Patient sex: M
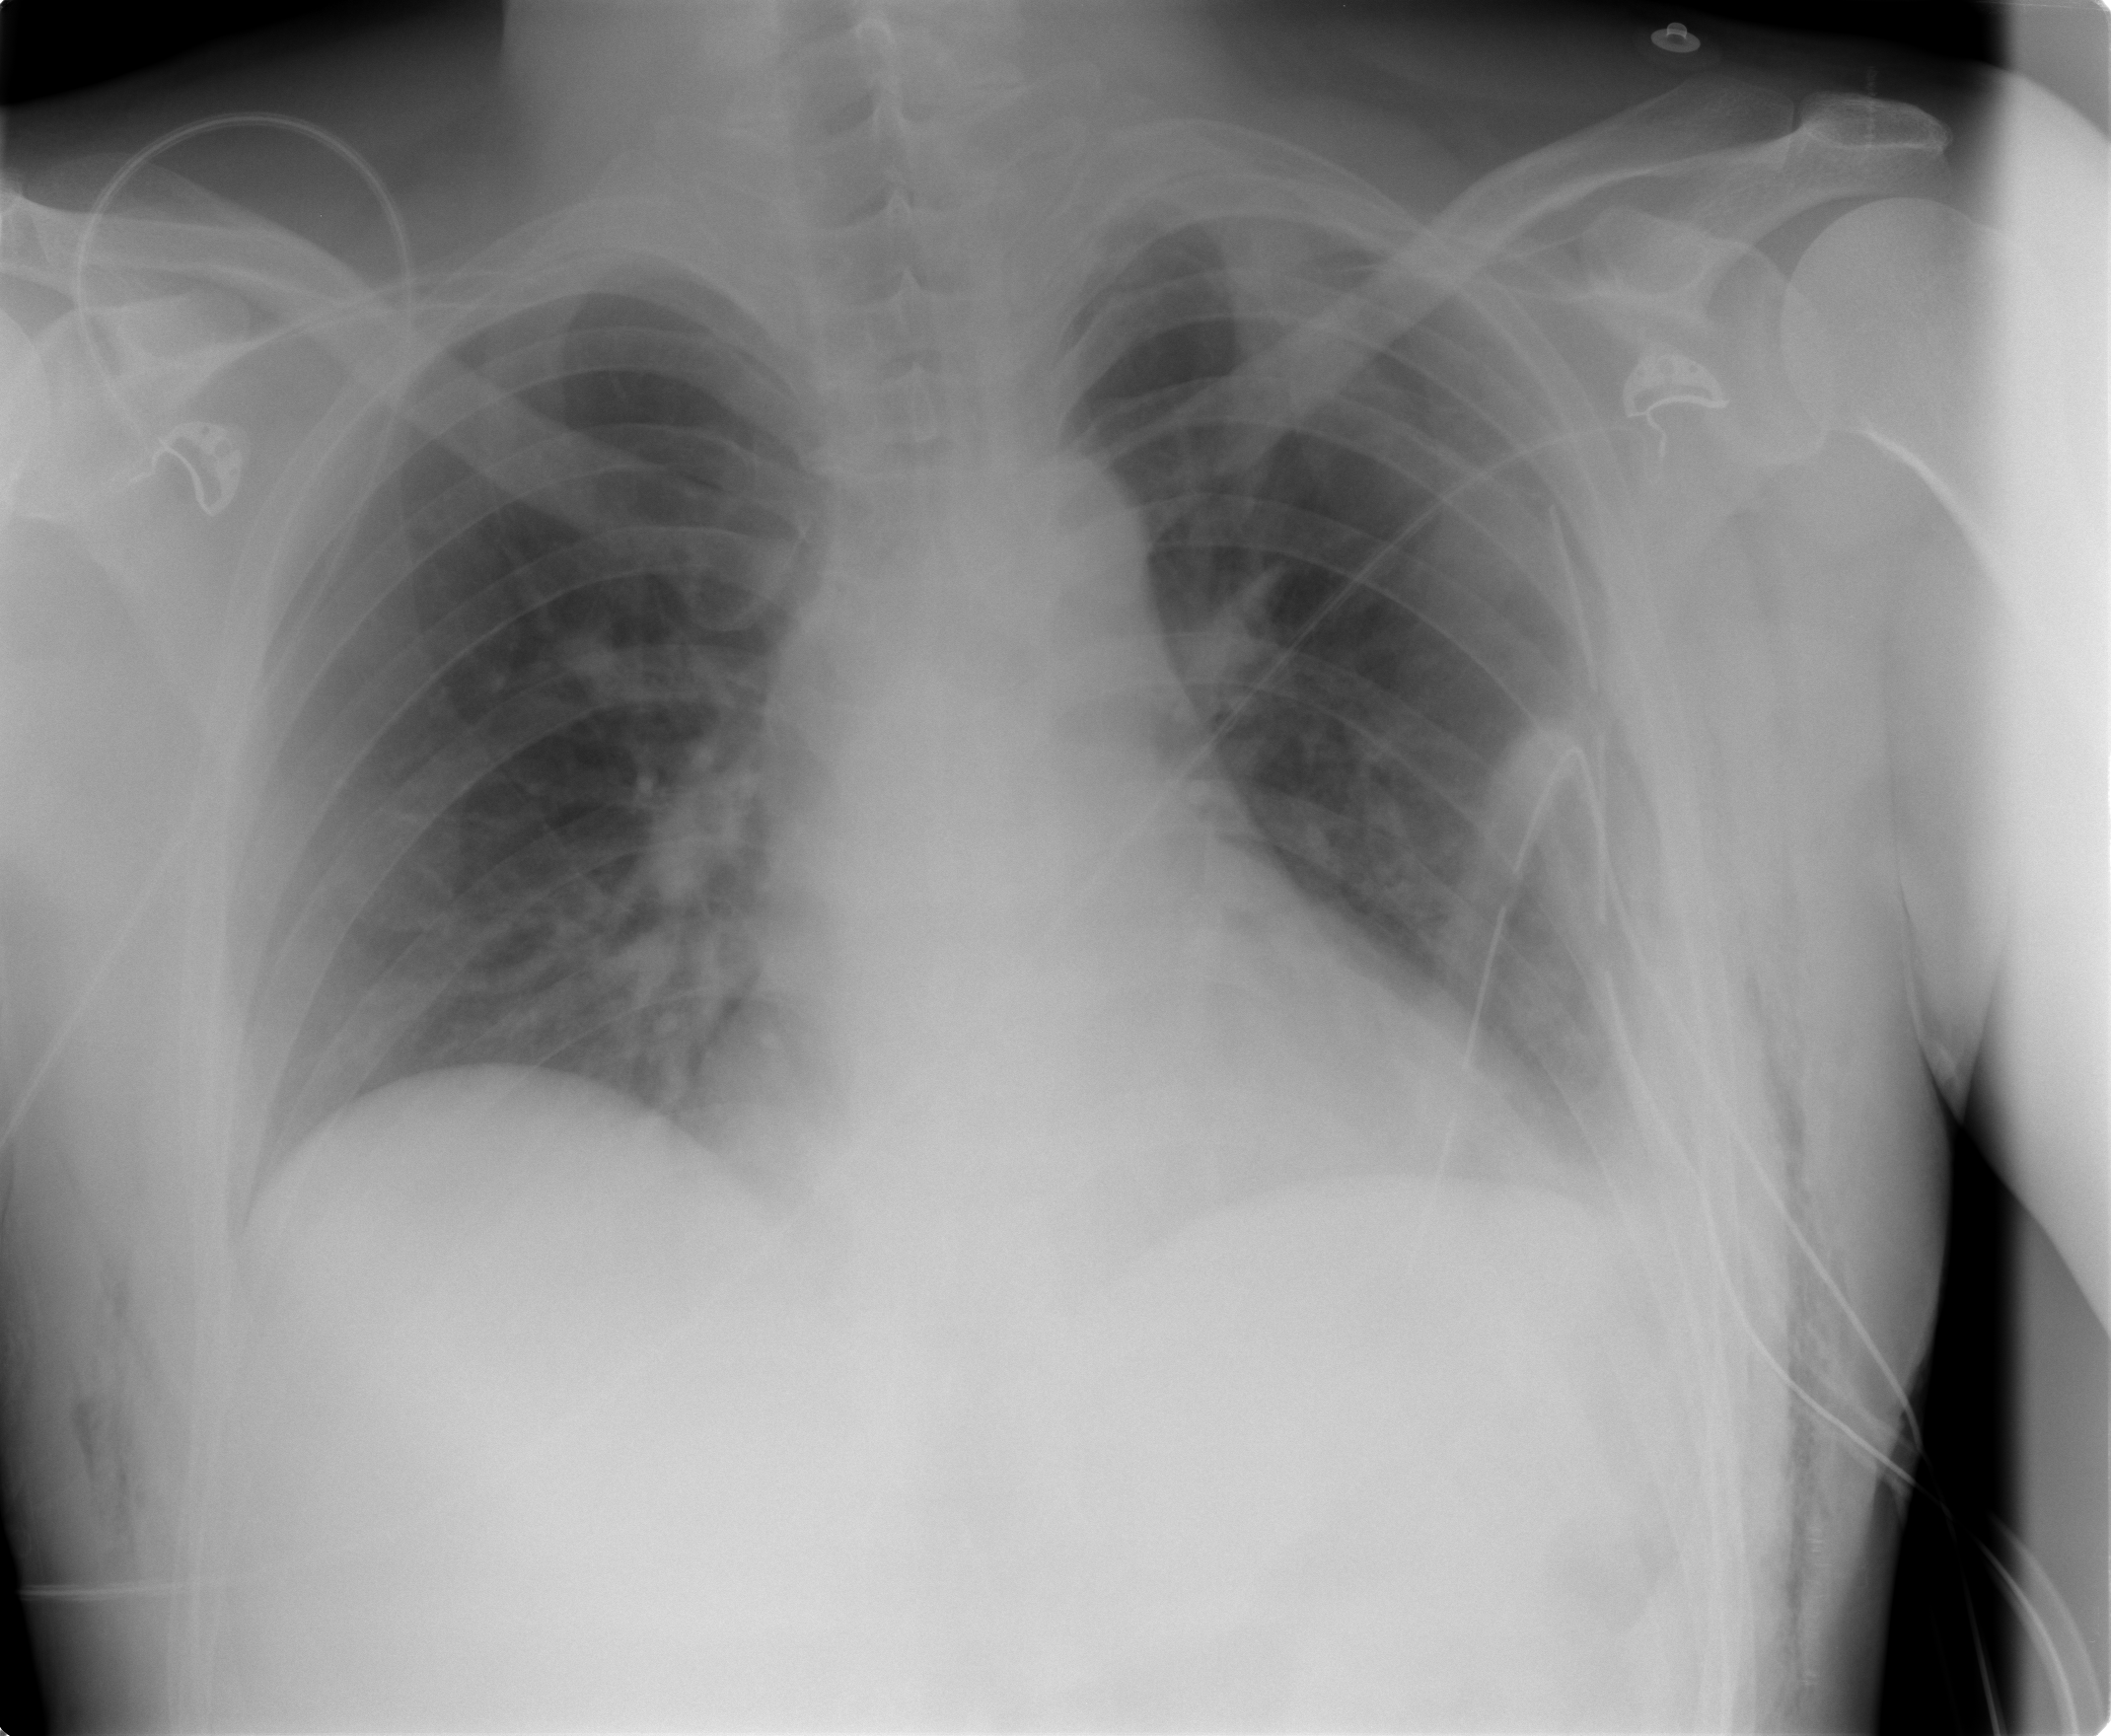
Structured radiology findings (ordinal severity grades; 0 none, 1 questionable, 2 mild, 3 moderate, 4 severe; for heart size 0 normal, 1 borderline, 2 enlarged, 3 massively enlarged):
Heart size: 0
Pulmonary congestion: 0
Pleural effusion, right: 0
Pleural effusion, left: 1
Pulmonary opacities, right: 0
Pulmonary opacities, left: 0
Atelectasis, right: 0
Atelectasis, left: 1